Question: I started to make a calendar in Excel, but thought it might be easy to do in R instead. (Note: I'm aware of various heatmap calendar packages but I prefer to use 'ggplot2'.) Ultimately I want to make a calendar that shows 12 months starting from a given date, with each month as a small box showing 4 or 5 weeks on the y-axis (week 1 at the top, week 4 or 5 at the bottom) and the days of the week (starting from Monday) along the x-axis.
I thought this would be a 15-minute job (create data for all months, format a bit using 'reshape' then use 'facet_wrap') but ran into problems almost immediately as the plot below shows - the days of the month are not in order, although the days of the week seem okay. Ordering data in R is my nemesis; I really should get a handle on this. Anyway, the image below shows what I have so far and the code is below that. This is just a fun project, not urgent, but any help and/or embellishments welcome.

'''
require(ggplot2)
require(scales)
require(lubridate)
date.start <- as.Date('2013-09-01')
date.end <- date.start + months(1)
mydf <- data.frame(mydate = seq(as.Date(date.start),
as.Date(date.end) - days(1),
by = 'day'))
mydf$month <- month(mydf$mydate)
mydf$week <- week(mydf$mydate)
mydf$day <- day(mydf$mydate)
mydf$dow <- as.factor(format(mydf$mydate, format = "%a"))
levels(mydf$dow) <- c('Mon','Tue','Wed','Thu','Fri','Sat','Sun')
ggplot(mydf, aes(x = dow, y = as.factor(week))) +
geom_tile(colour = "black", fill = "white", label = mydf$day) +
geom_text(label = mydf$day, size = 4, colour = "black") +
scale_x_discrete(expand = c(0,0)) +
theme(axis.ticks = element_blank()) +
theme(axis.title.y = element_blank()) +
theme(axis.title.x = element_blank()) +
theme(panel.background = element_rect(fill = "transparent"))+
theme(legend.position = "none") +
theme()
'''
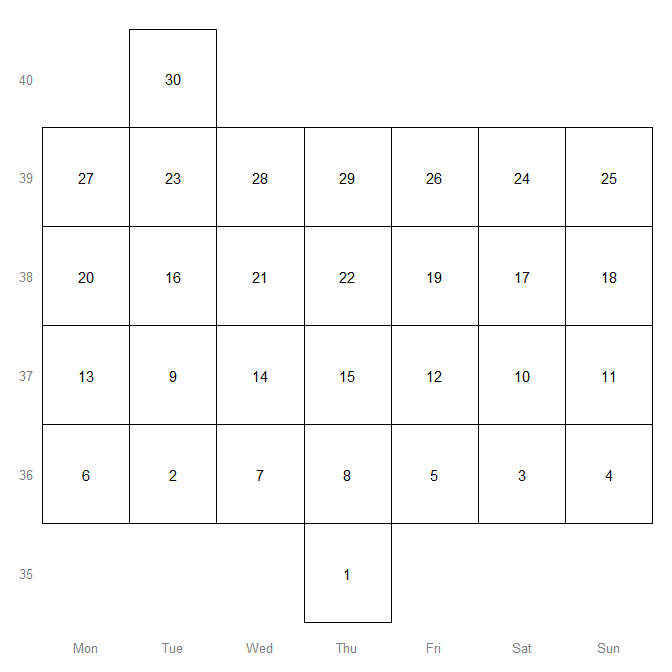
Answer: Create the 'week.f' column with levels in reverse order. We have used '"%U"' (assuming US convention but if you want the UK convention use '"%W"' and also change the order of the factor levels of 'dow'). Also we have allowed arbitrary date input calculating the start of the month and have simplified the 'ggplot' call slightly.
'''
library(ggplot2)
input <- as.Date("2013-09-11") # input date
st <- as.Date(cut(input, "month")) # calculate start of month
dates31 <- st + 0:30 # st and next 30 dates (31 in all)
dates <- dates31[months(dates31) == months(st)] # keep only dates in st's month
week.ch <- format(dates, "%U") # week numbers
mydf <- data.frame(
day = as.numeric(format(dates, "%d")),
week.f = factor(week.ch, rev(unique(week.ch))),
dow = factor(format(dates, "%a"), c("Sun", "Mon", "Tue", "Wed", "Thu", "Fri", "Sat"))
)
ggplot(mydf, aes(x = dow, y = week.f)) +
geom_tile(colour = "black", fill = "white") +
geom_text(label = mydf$day, size = 4) +
scale_x_discrete(expand = c(0,0)) +
theme(axis.ticks = element_blank()) +
theme(axis.title = element_blank()) +
theme(panel.background = element_rect(fill = "transparent"))+
theme(legend.position = "none")
'''

By the way, there is a 'cal' function in the TeachingDemos package that can construct a one month calendar using classic graphics.